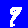
Digit: 9